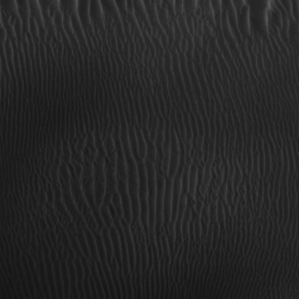
Label: non_frost